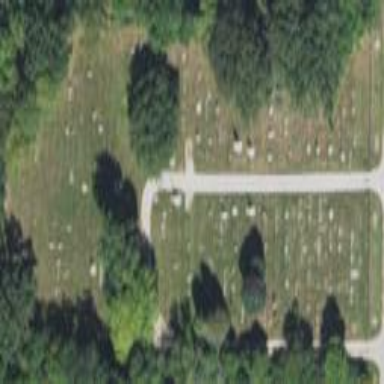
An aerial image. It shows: Cemetery.